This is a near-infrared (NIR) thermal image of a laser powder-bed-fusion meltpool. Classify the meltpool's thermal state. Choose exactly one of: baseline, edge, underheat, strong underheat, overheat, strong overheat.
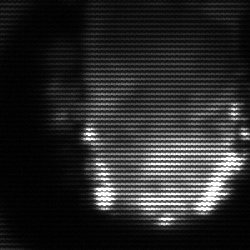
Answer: baseline